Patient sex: F
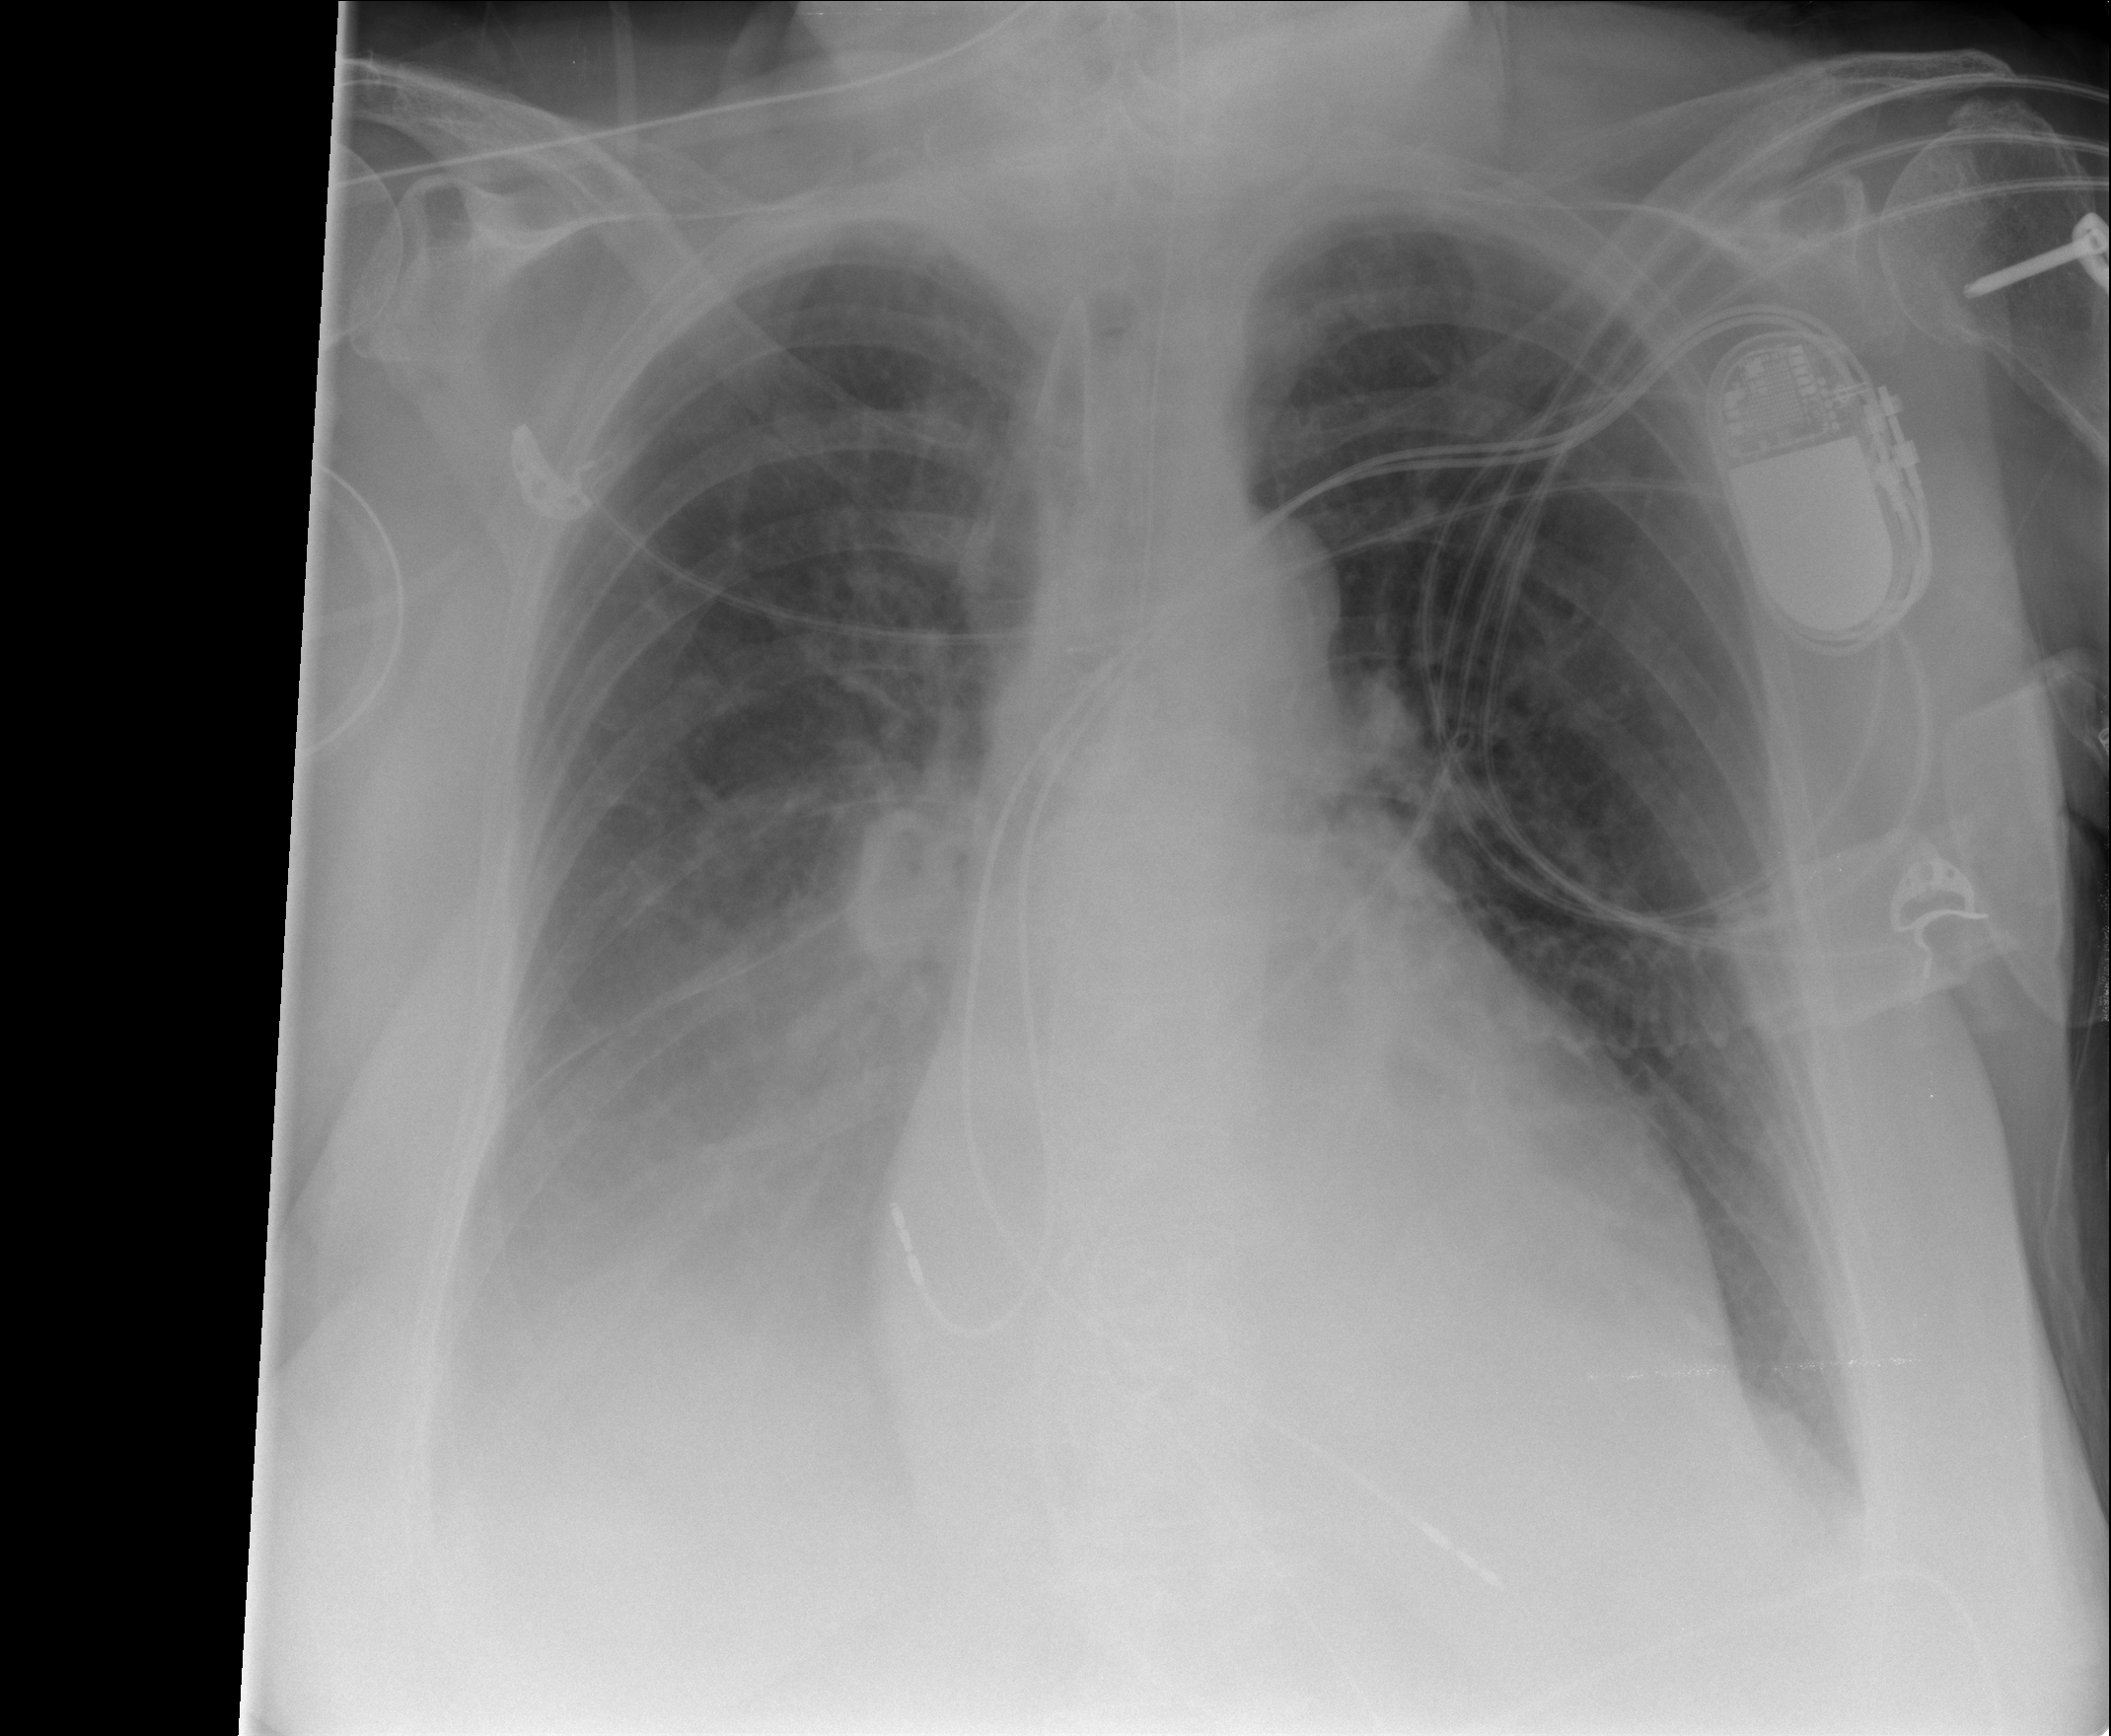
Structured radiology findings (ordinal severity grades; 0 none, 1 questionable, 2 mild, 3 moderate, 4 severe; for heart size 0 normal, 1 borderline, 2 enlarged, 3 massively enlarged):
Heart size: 2
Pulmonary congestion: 0
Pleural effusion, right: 2
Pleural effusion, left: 1
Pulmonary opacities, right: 0
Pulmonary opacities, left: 0
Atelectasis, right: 3
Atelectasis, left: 2